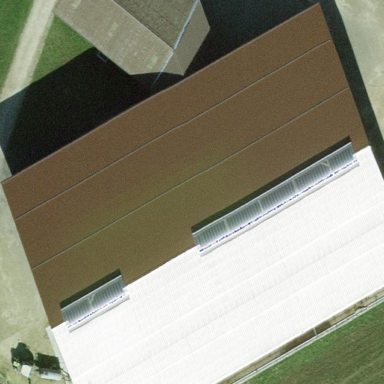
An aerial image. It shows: Cowshed building.